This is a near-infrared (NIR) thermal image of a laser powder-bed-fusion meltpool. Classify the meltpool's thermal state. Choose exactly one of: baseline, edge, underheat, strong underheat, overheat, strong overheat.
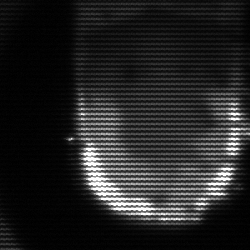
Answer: baseline